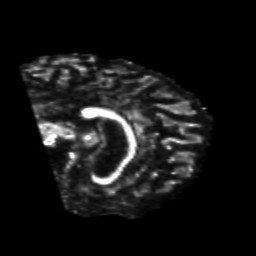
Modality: FA
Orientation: sagittal
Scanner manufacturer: siemens
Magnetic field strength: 3 T
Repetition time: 6.8 s
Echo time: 0.093 s